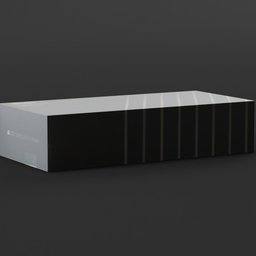
Label: decoration